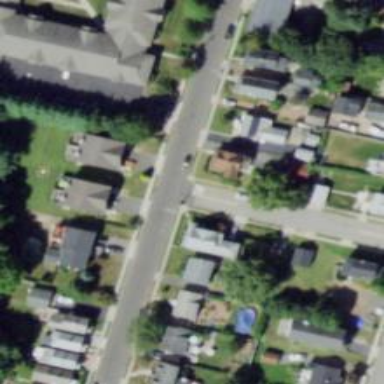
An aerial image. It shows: Road with stop sign.